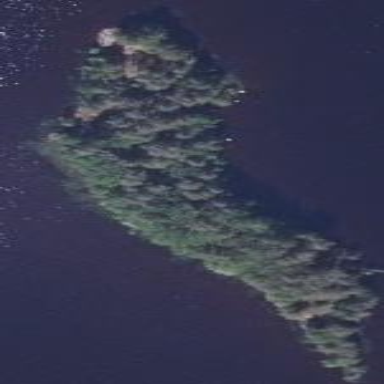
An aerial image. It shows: Islet.